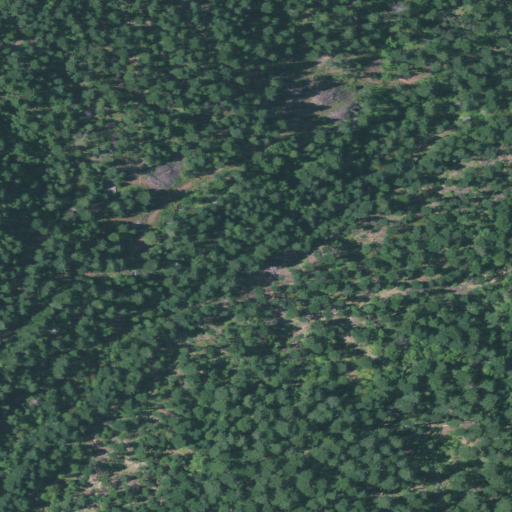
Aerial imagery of valley in Oregon named Brown Gulch containing evergreen forest and open development